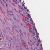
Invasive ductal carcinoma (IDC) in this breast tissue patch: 0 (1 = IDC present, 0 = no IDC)